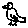
Label: bird